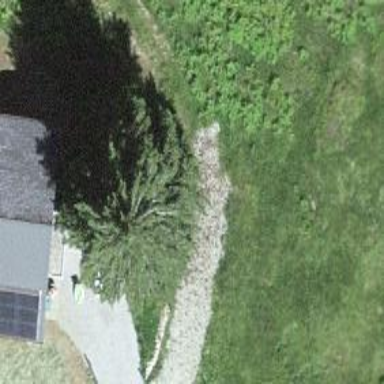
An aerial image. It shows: Single tag "natural: tree."